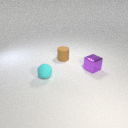
small brown rubber cylinder behind small cyan rubber sphere